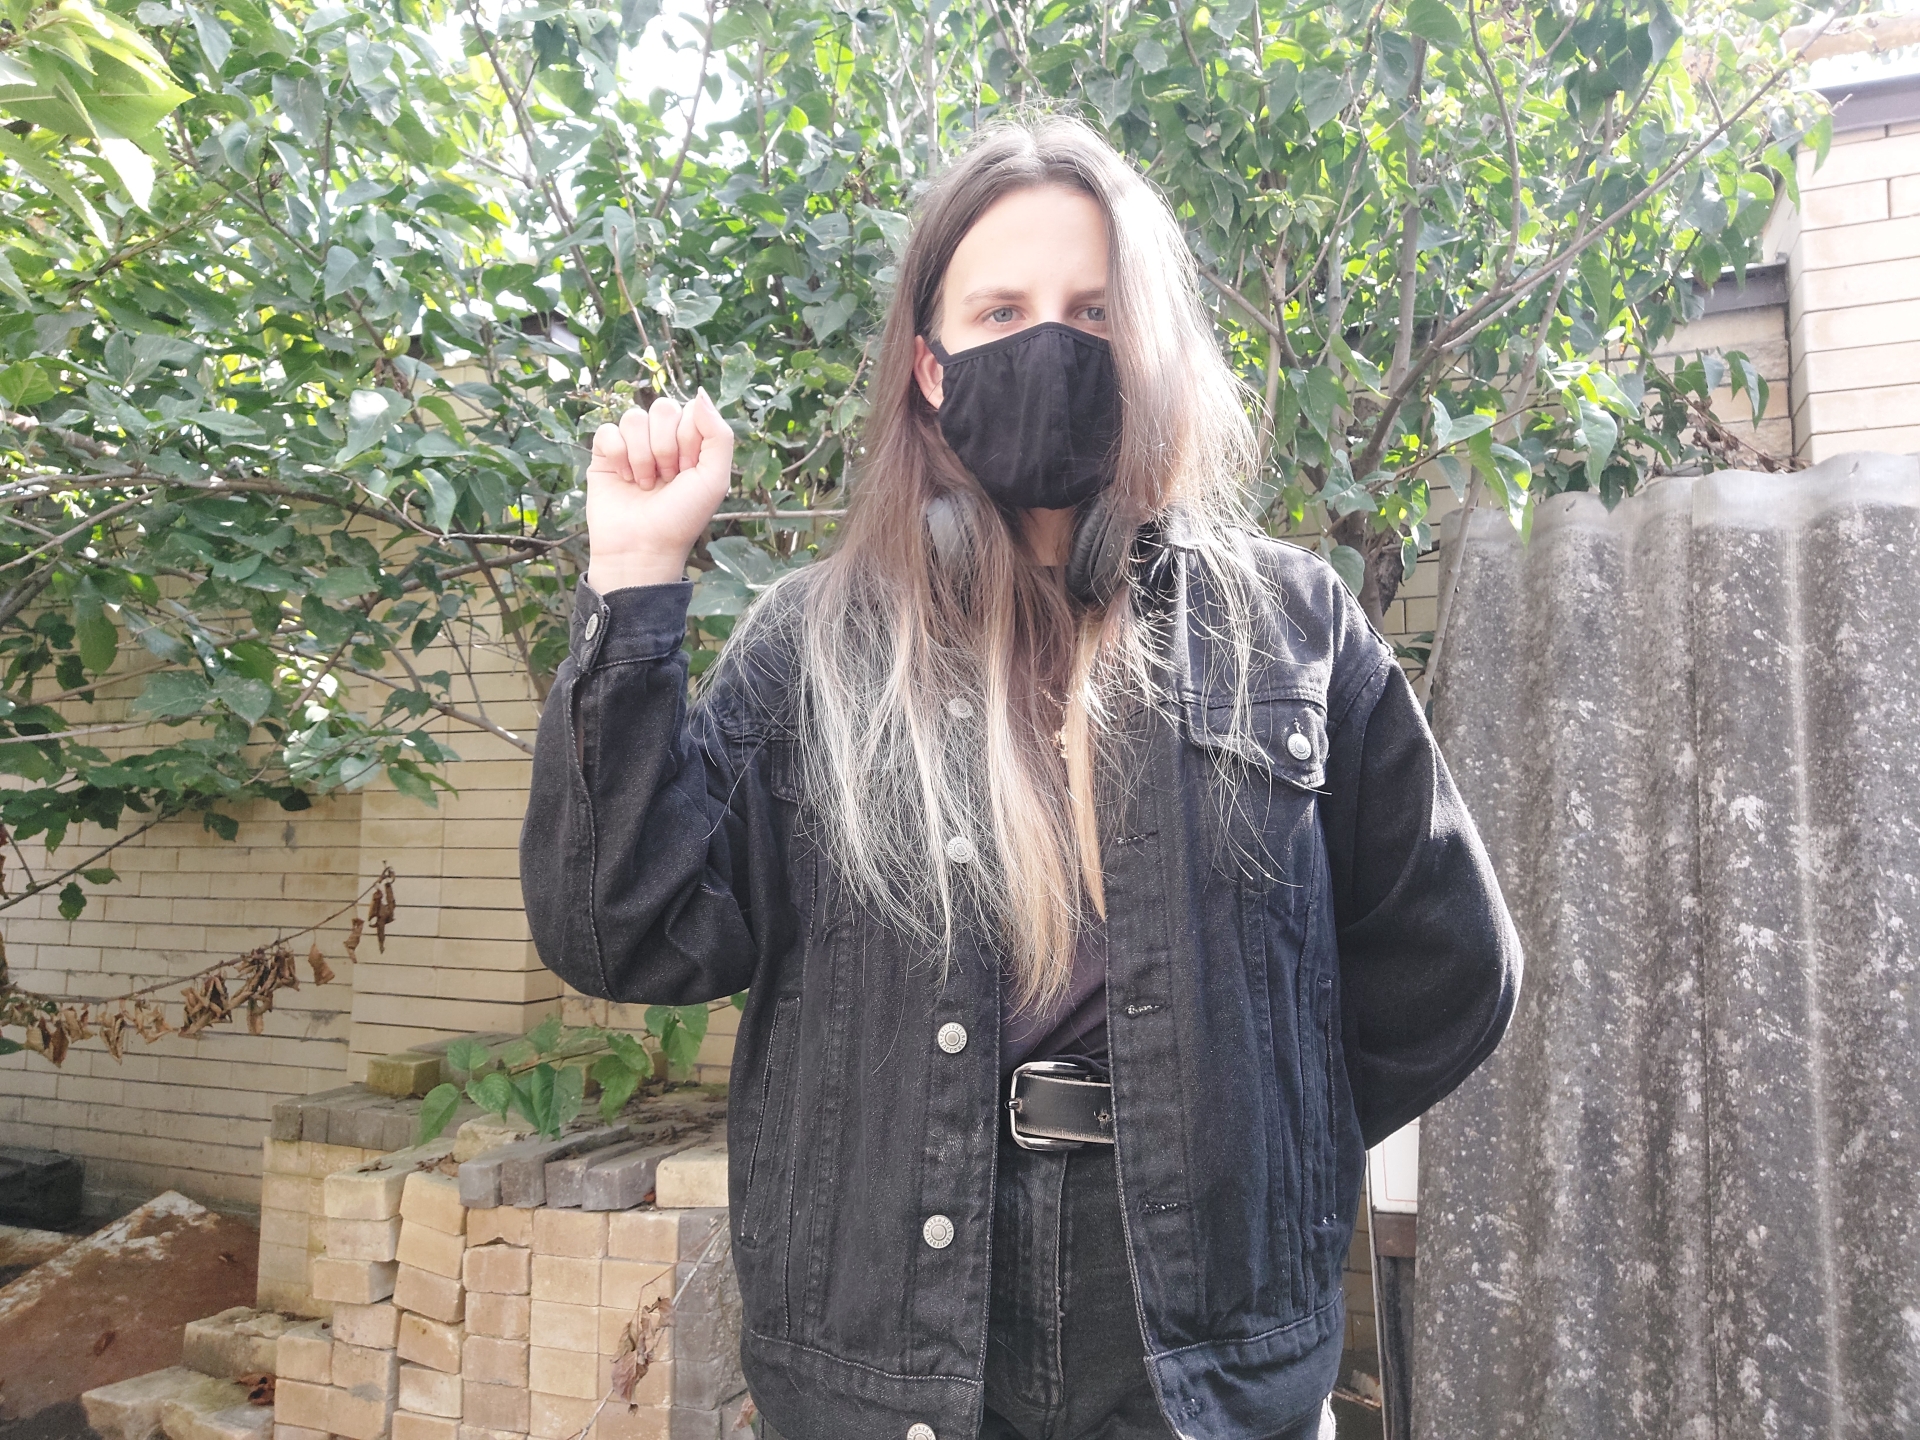
Label: clear